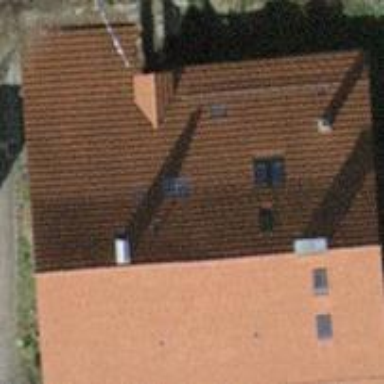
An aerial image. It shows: Gabled roof adorns the apartments building.